Question: I'll try to explain this as best as i can, but i appologize if it gets too confusing - I've been stuck on this problem for many hours now.
In my application i have a search screen where the user will be able to select a bunch of criterias to perform the search by. Some of these criterias consists of fairly long lists of values to choose from and therefor i want a tableview on my searchscreen which have 4 rows - Each row representing a criteria that the user can set.
Once the user clicks on a row i want to push a new window in my navigationcontroller which consists of a new table containing the selectable values for that criteria - Once the user clicks on one of these rows on the new window, i want the selected value to be sent back to my main searchscreen and pop back to my search screen.
What would be the best way to do this?
My searchscreen is called SearchViewController and is contained in a navigationController.
SearchViewController contains two sliders and a tableView with 4 rows called "Searchtype", "Property type", "Salestype", "Area" and a searchbutton. If the user clicks on "Searchtype" then i want a new view to be pushed in the navigationController which should contain a new tableView with a bunch of rows representing different possible values for the "Searchtype" criteria - The same goes for all 4 rows in SearchViewController.
When the user clicks on one of the value rows in the newly pushed tableView i want that tableView to be popped away and the selected value sent back to the SearchViewController allowing the user to either select more criterias or push the search button to actually perform a search based on the selected criterias.
But i can't figure out the best way to do this?
I really appreciate any help i can get - I'm going nuts trying to figure this out :)
Btw. i don't use Interface Builder - All UI elements are coded manually.

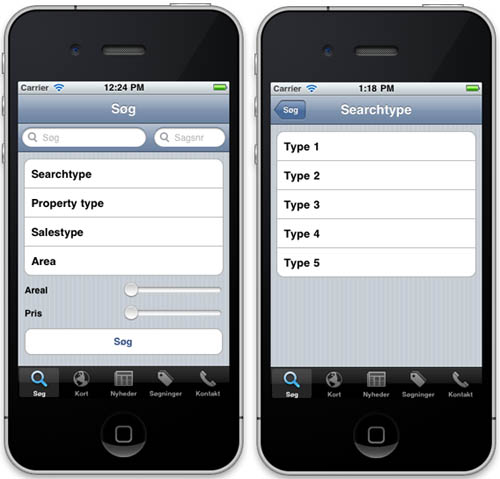
Answer: 5 ways to do it here:
1) Let the Search View Controller be the delegate of action in the Search Type View Controller, so that when the user selects a search type, it will be informed. Use protocol for proper check at compile time if you want, and remember to use assign instead of retain for the delegate, to avoid circular reference.
2) Set the UINavigationController delegate to Search View Controller (or whatever class you want to control it), and listen to the event when the Search Type View Controller is popped out.
3) Implement a "refresh" function in viewWillAppear: as suggested above, but this is not recommended, because the implementation of viewWillAppear: sucks and not reliable at all. Maybe good for simple app, but when the structure of your app gets complicated, forget it.
4) Use NSNotificationCenter. Your Search View Controller will observe all changes to search criteria, and in each child view controller, when the user changes it, post a notification. This is more complicated, but much more powerful and flexible than all the methods above.
5) Similarly, you can use Core Data to store all search criteria in an object, and listen to changes in that object using KVO. This is a bit more advanced and may be overkill, but if you know KVO, it makes life much easier in Objective C, so probably worth taking a look anyway.
Btw: It's good to do all the UI by hand coding to understand the concepts at first, but try to move to Interface Builder whenever you can. It is a much recommended way to work (there are countless threads on this in Stackoverflow or on the web, with more elaborated discussions on why IB is better).